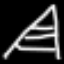
Label: The Eiffel Tower